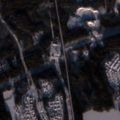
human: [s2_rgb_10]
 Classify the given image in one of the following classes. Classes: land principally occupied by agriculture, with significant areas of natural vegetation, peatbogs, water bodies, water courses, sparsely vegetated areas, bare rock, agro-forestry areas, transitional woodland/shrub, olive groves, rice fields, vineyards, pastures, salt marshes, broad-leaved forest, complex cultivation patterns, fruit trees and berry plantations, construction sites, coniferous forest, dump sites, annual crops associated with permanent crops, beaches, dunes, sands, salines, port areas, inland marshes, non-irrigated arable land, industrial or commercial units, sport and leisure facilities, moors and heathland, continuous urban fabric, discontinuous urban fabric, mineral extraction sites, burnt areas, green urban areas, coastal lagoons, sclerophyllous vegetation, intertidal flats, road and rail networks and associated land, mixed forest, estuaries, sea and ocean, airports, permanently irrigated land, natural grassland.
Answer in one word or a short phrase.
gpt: discontinuous urban fabric, broad-leaved forest, mixed forest, transitional woodland/shrub, water bodies